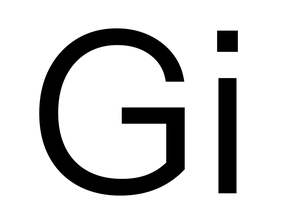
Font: InstrumentSans_Regular